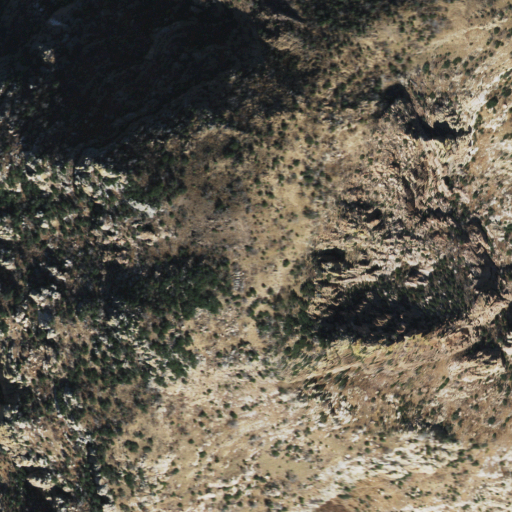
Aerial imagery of mountain in Arizona named Atascosa Mountains containing shrub, evergreen forest, and grassland